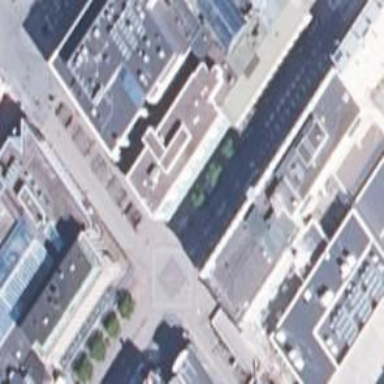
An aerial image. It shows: Mall building.